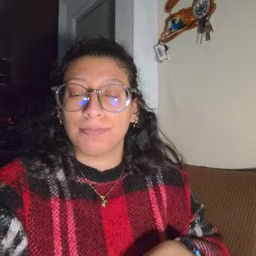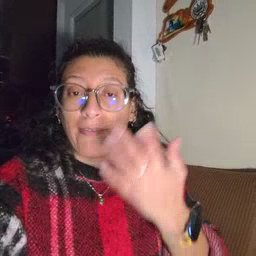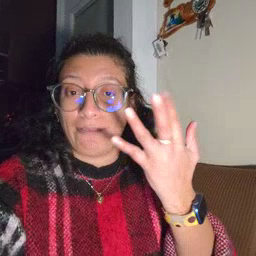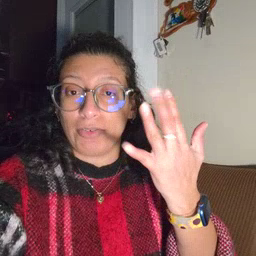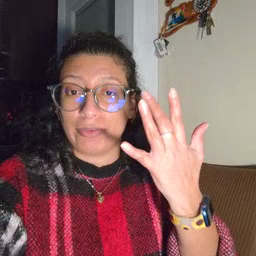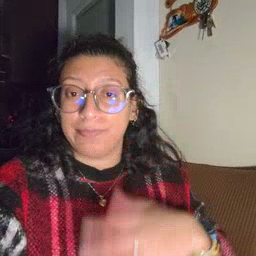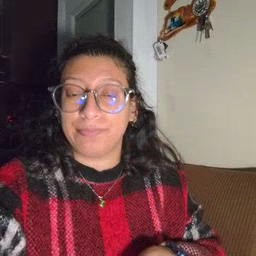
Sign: finger